Question: How many ricochets will a ball launched from (1.0, 1.0) at 65° need to hit the target at (9.0, 9.0)? The ball reflects perfectly off the arena walls and mirror-obstacles.
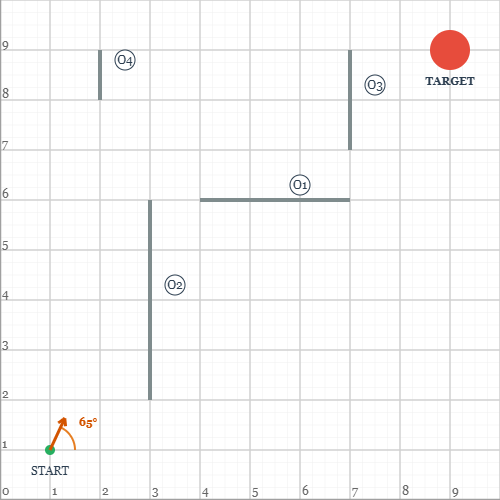
Answer: 9